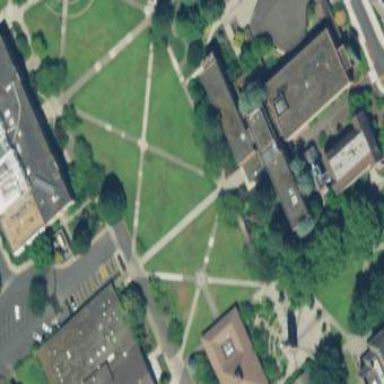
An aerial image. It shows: University building.